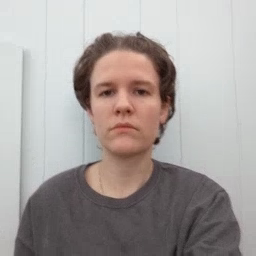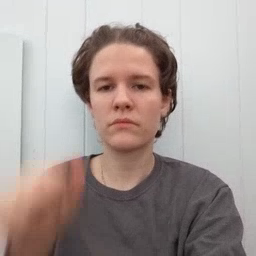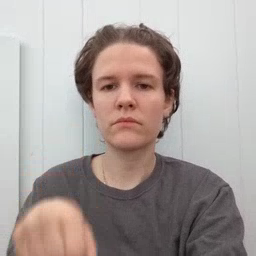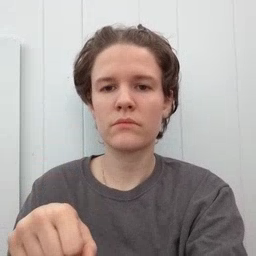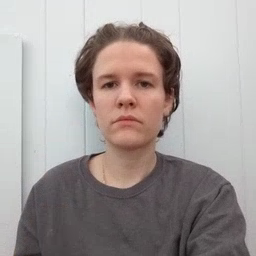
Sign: can